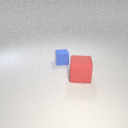
large red rubber cube to the right of small blue rubber cube